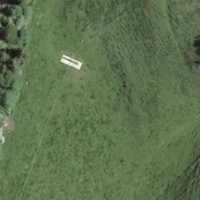
EUNIS habitat code: 23
Species observed at this site:
Cruciata laevipes